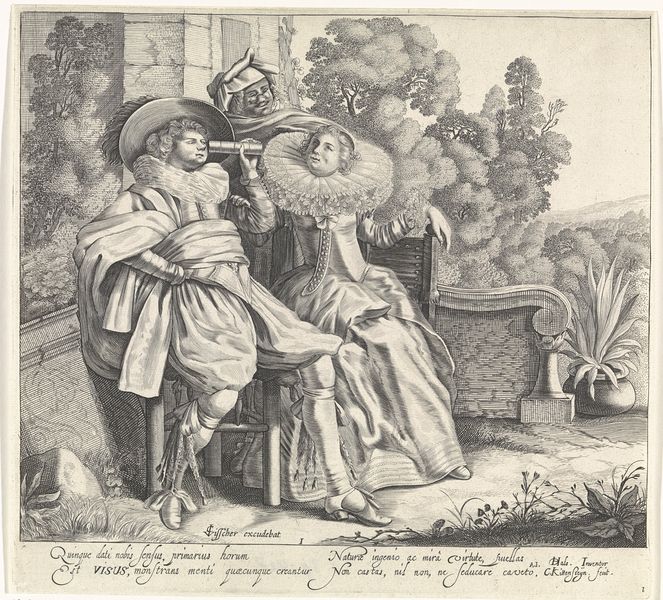
Titel: Visus / Het Gezicht
Künstler: Cornelis van Kittensteyn
Standort: Amsterdam
Institution: Rijksmuseum
Schlagwörter: feder, bäume, hut, stuhl, dame, kragen, stein, herr, kübel, hat, throne, collar, wall, flowers, gown, print, servant, druck, radierung, hand, rock, beet, grass, garden, schnecke, künstlerportrait, shoes, text, hochzeitsbild, ruff, telescope, je länger je lieber